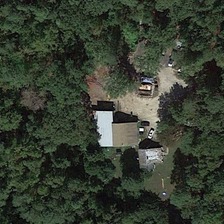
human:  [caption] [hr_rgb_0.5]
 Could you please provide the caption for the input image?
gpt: two house with light brown and white roof in the middle .

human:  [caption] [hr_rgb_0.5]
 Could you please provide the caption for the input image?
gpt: a residential in the middle while with many dark green plants surround .

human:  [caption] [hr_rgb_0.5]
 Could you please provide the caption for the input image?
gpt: two house in the middle while with two cars besides .

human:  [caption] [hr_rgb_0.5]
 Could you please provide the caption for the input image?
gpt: two house in the middle while with many dark green plants surround .

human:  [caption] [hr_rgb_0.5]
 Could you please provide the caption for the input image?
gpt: a building is surrounded by many green trees .